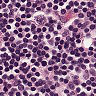
Metastatic tissue present: no